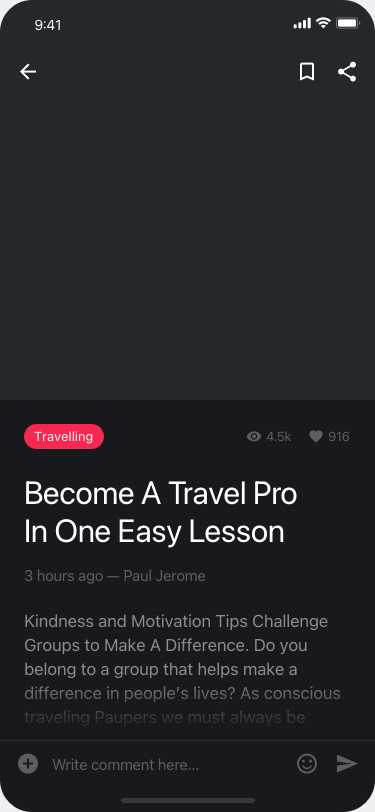
Text in this UI design:
Become A Travel Pro
In One Easy Lesson
3 hours ago — Paul Jerome
Travelling
Kindness and Motivation Tips Challenge Groups to Make A Difference. Do you belong to a group that helps make a difference in people’s lives? As conscious traveling Paupers we must always be
4.5k
916
Write comment here…